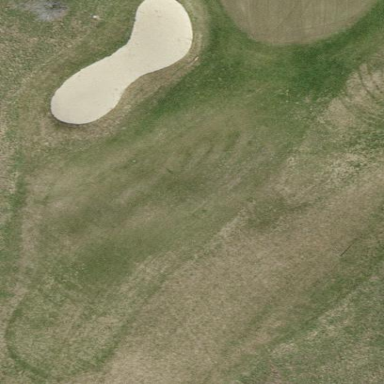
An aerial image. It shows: Grassy area designated as golf fairway.